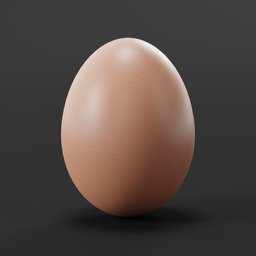
Label: nature